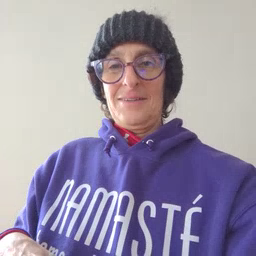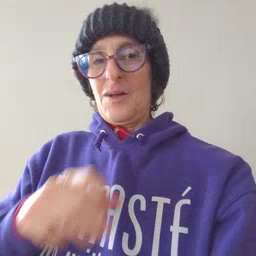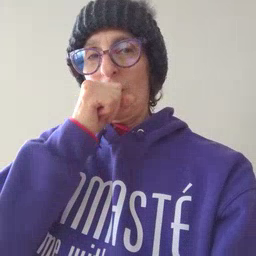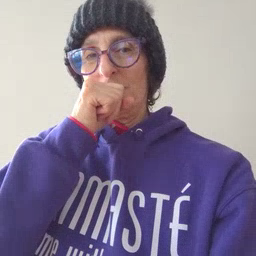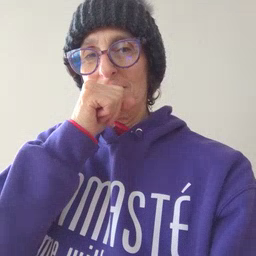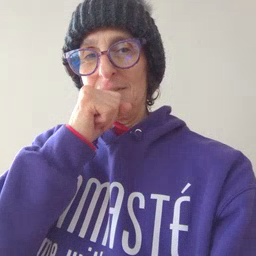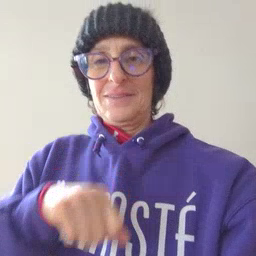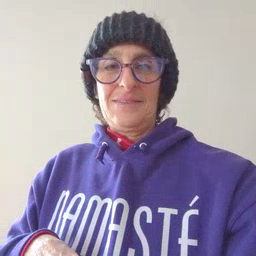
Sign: orange